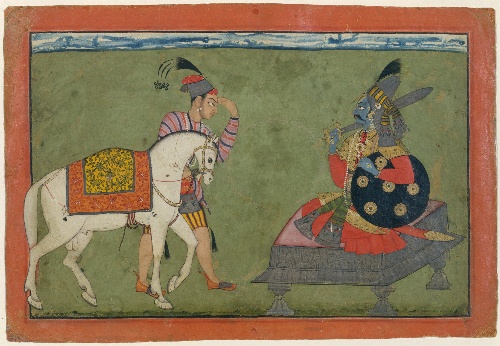
Date: ca. 1700–1710
Object type: Folio
Classification: Paintings
Medium: Ink, opaque watercolor, and gold on paper
Culture: India (Basohli, Jammu)
Dimensions: Image: 6 3/4 x 10 1/2 in. (17.1 x 26.7 cm)
Overall (page): 8 1/16 x 11 15/16 in. (20.5 x 30.3 cm)
Department: Asian Art
Credit line: Gift of Cynthia Hazen Polsky, 1991
Accession year: 1991
Repository: Metropolitan Museum of Art, New York, NY
Tags: Horses|Vishnu|Men